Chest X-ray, PA view. Patient: 52 years old, sex M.
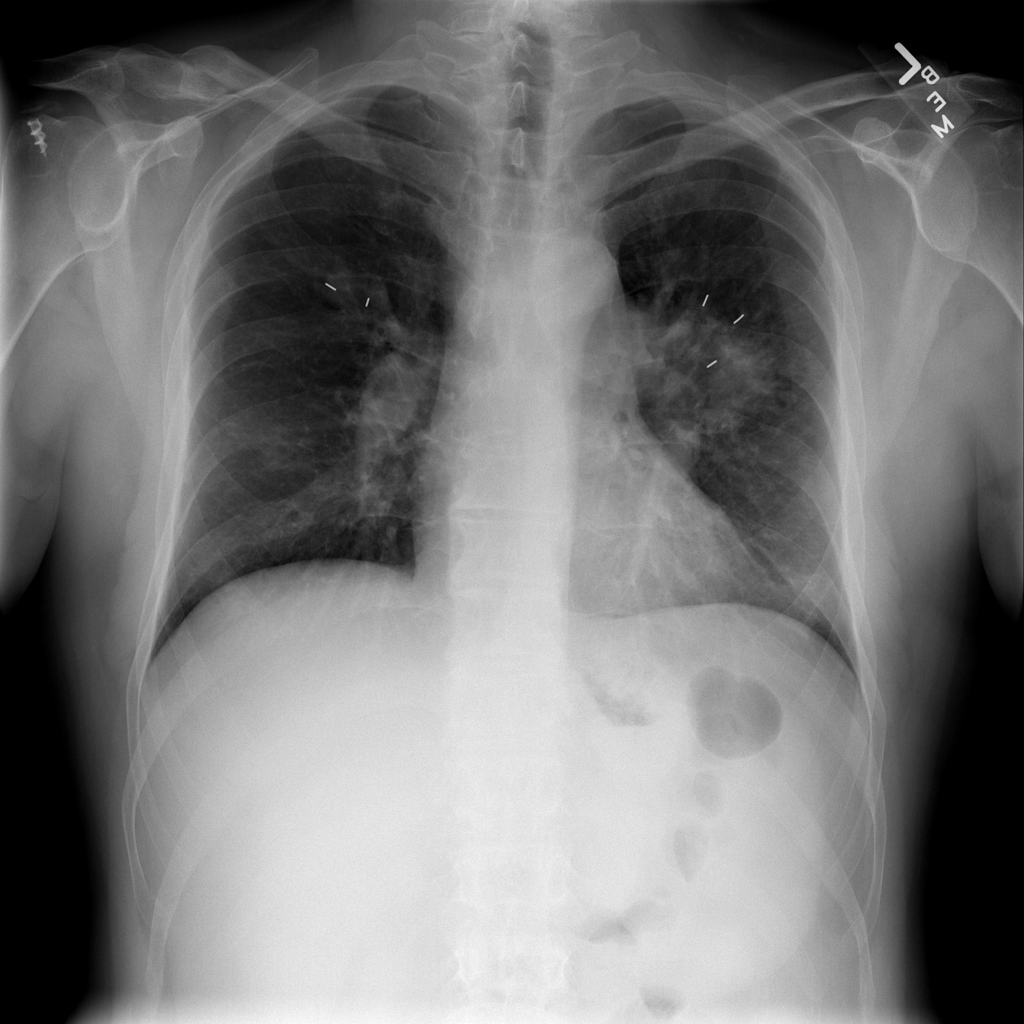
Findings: Mass